Interaction volume radius: 5 \u00c5
Interaction volume height: 15 \u00c5
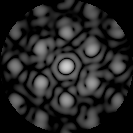
Disorder parameter: 0.431